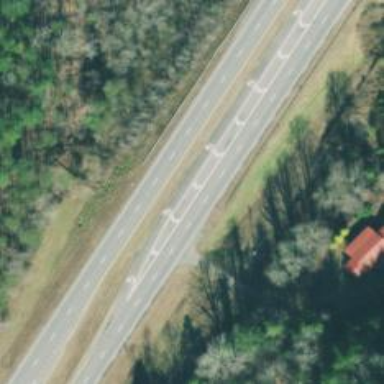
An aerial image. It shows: Trunk link highway with asphalt surface.